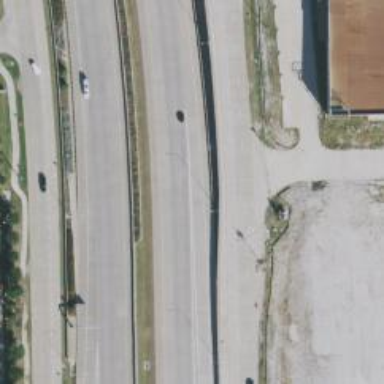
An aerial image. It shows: Secondary road with frontage road.